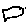
Label: fish